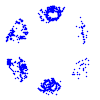
Particle: kaon